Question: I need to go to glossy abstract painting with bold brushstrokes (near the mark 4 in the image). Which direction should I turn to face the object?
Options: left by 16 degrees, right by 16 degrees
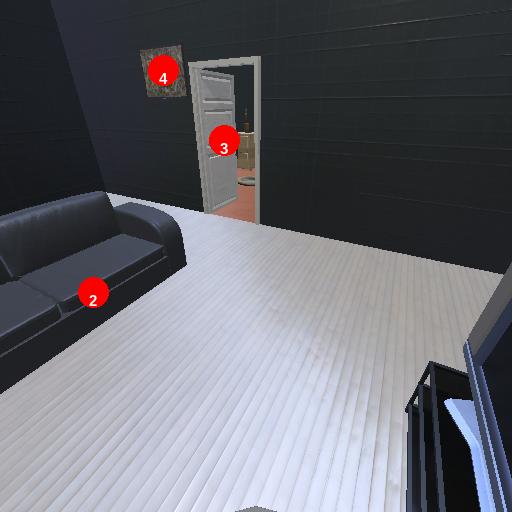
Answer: left by 16 degrees